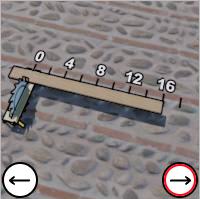
Task: length
Answer: 16
First scale value: 4.0